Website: lowes
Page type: customer-info-address
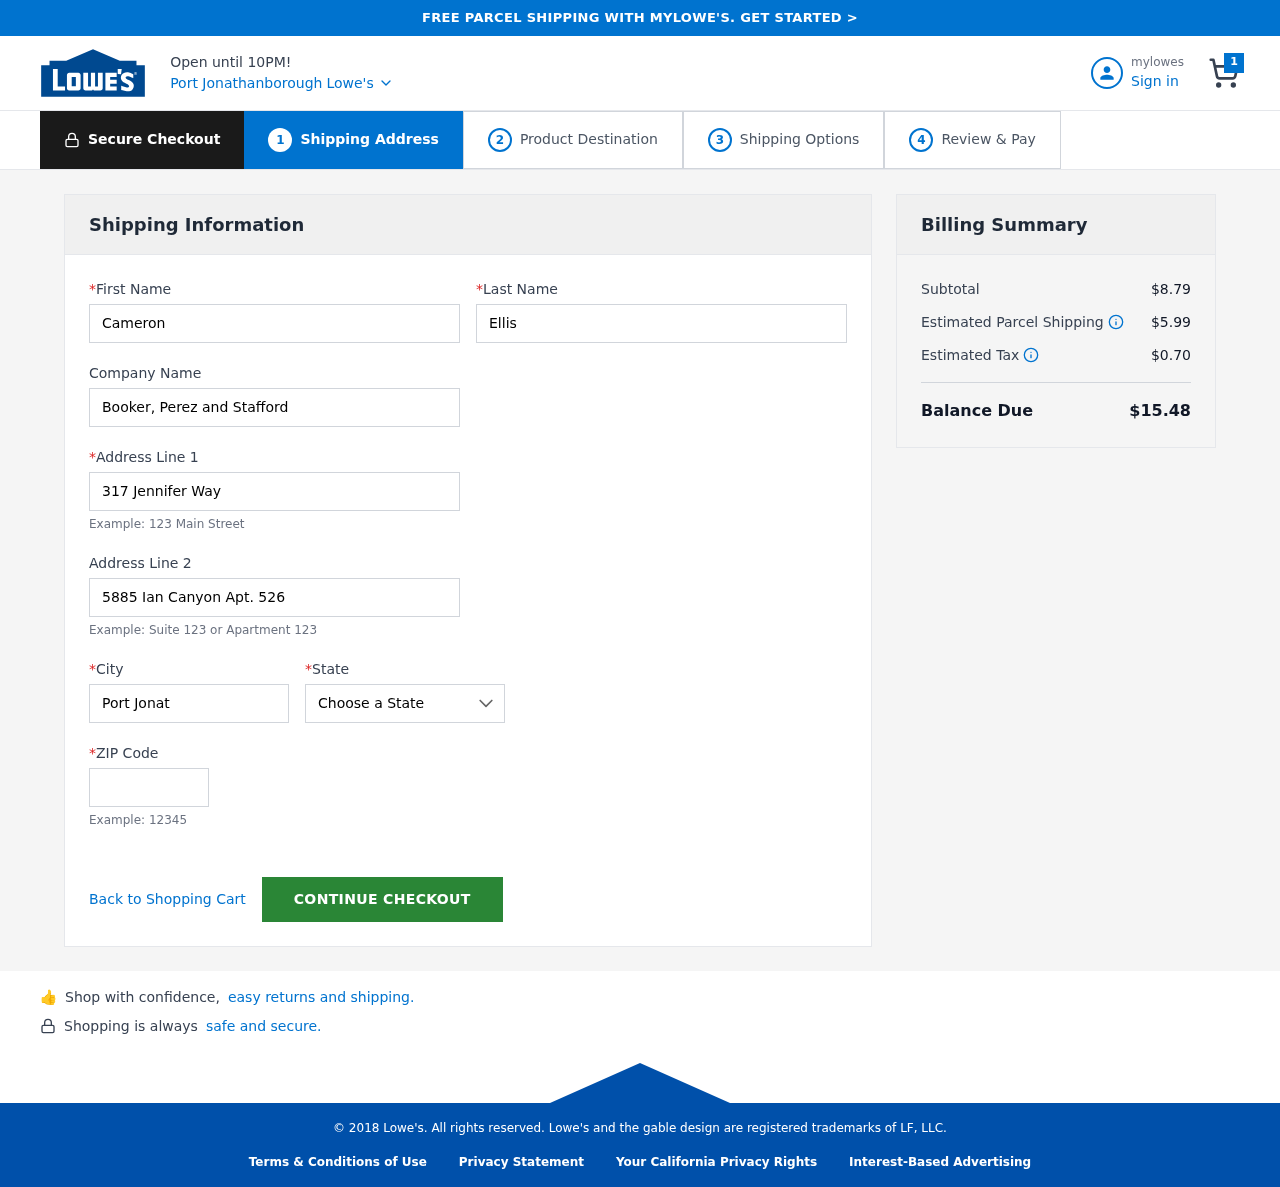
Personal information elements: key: PII_CITY
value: Port Jonathanborough
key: PII_COMPANY
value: Booker, Perez and Stafford
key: PII_FIRSTNAME
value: Cameron
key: PII_LASTNAME
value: Ellis
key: PII_POSTCODE
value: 37400
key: PII_STATE
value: Alabama
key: PII_STREET
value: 317 Jennifer Way
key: PII_STREET2
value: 5885 Ian Canyon Apt. 526
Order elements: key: ORDER_NUM_ITEMS
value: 1
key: ORDER_SUBTOTAL
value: $8.79
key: ORDER_SHIPPING_COST
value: $5.99
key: ORDER_TAX
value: $0.70
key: ORDER_TOTAL
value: $15.48